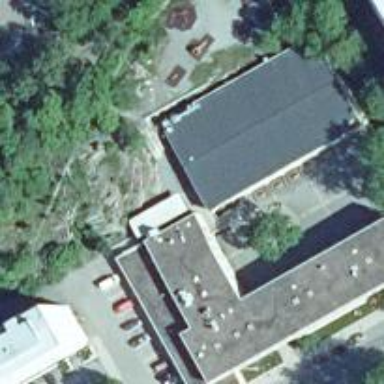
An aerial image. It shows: Building with flat black roof.